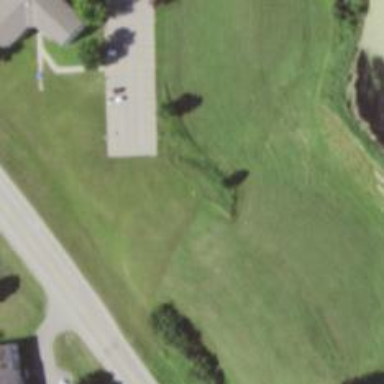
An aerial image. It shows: Disc golf hole.